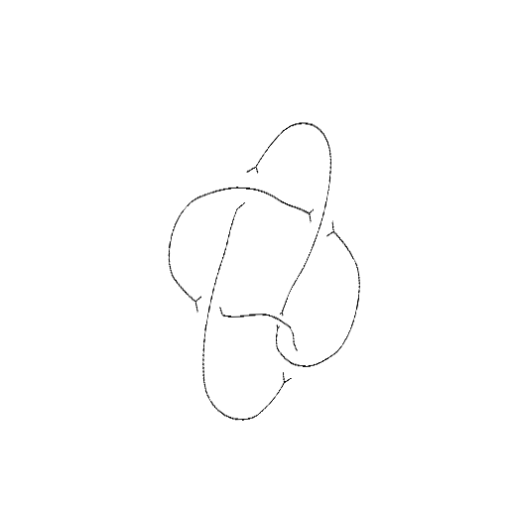
Crossing number: 5